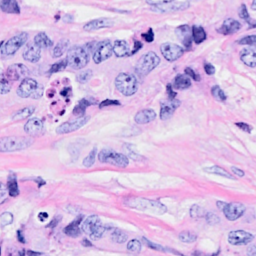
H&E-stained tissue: Breast